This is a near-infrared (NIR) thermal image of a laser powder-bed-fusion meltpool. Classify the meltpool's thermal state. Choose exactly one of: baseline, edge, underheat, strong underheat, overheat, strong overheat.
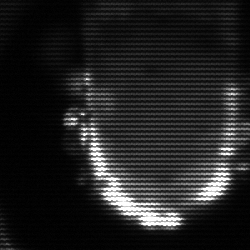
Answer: baseline